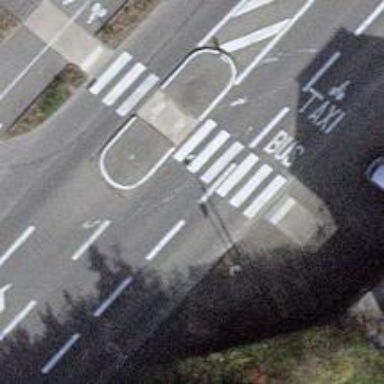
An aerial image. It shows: Crossing with island in the road.